Aerial crown-view tile of a tropical tree (Barro Colorado Island, Panama), acquired 20250915:
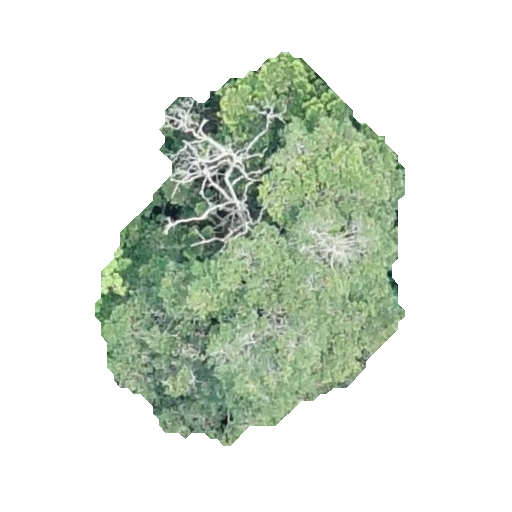
Species: Terminalia amazonia
GBIF accepted scientific name: Terminalia amazonica
Crown area: 119.672 m²